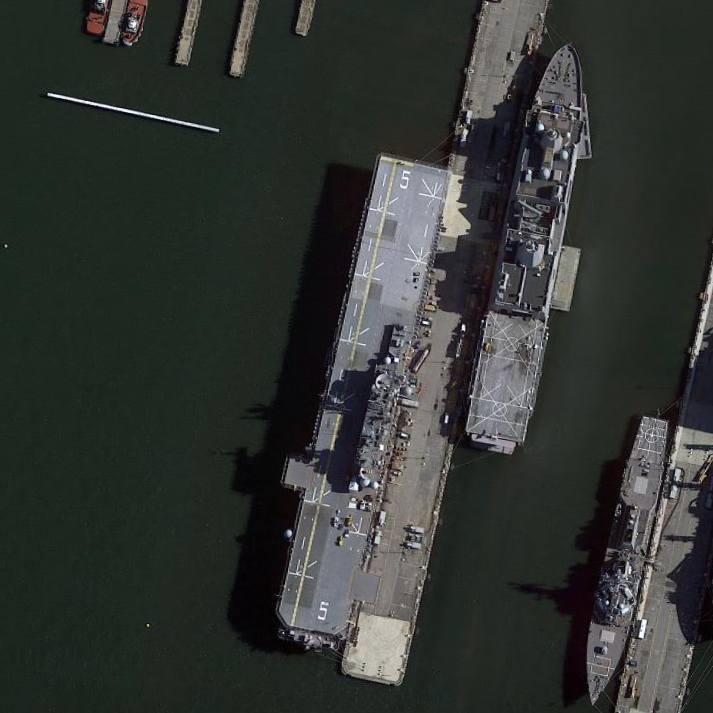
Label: assault